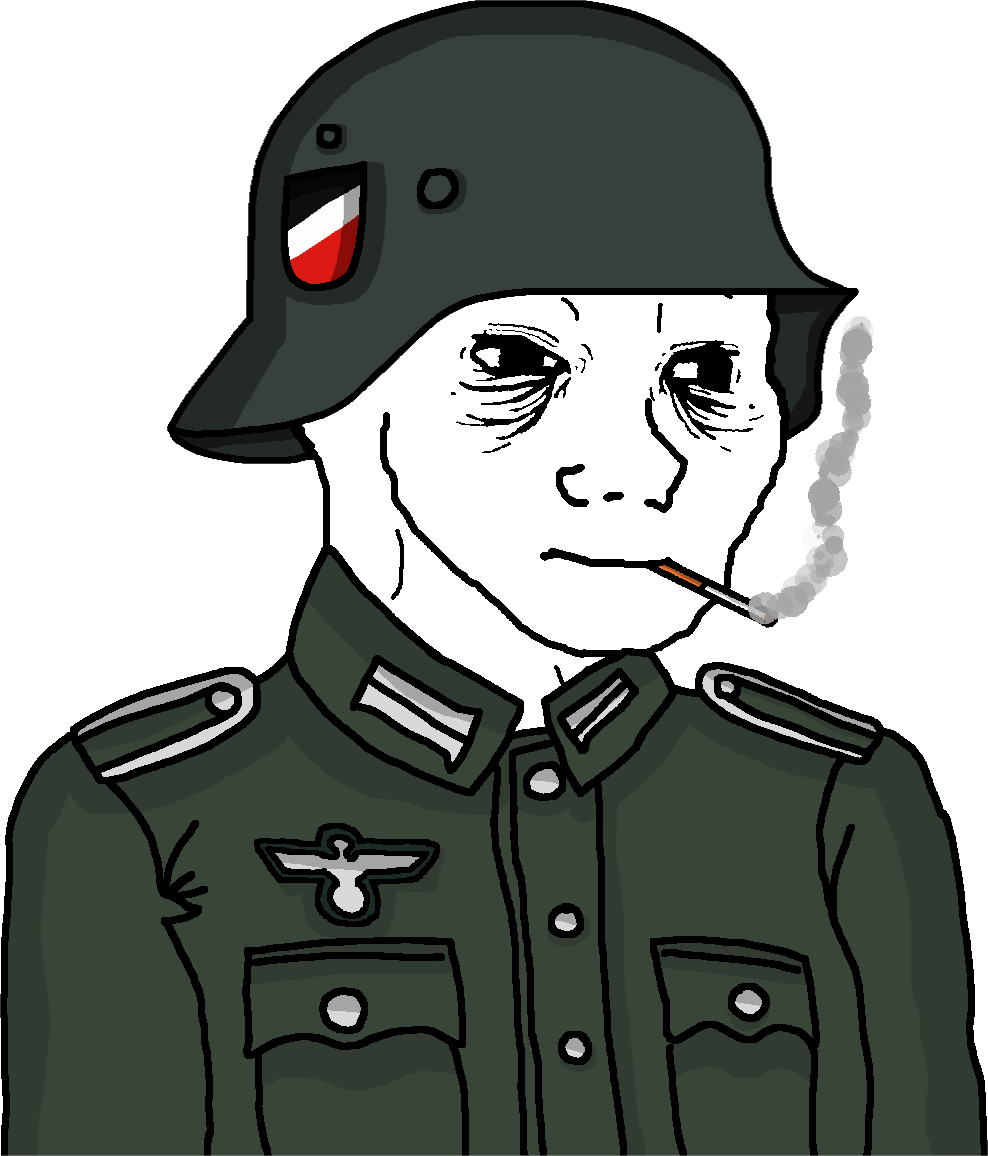
Label: 5_Tired_Wojak